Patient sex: M
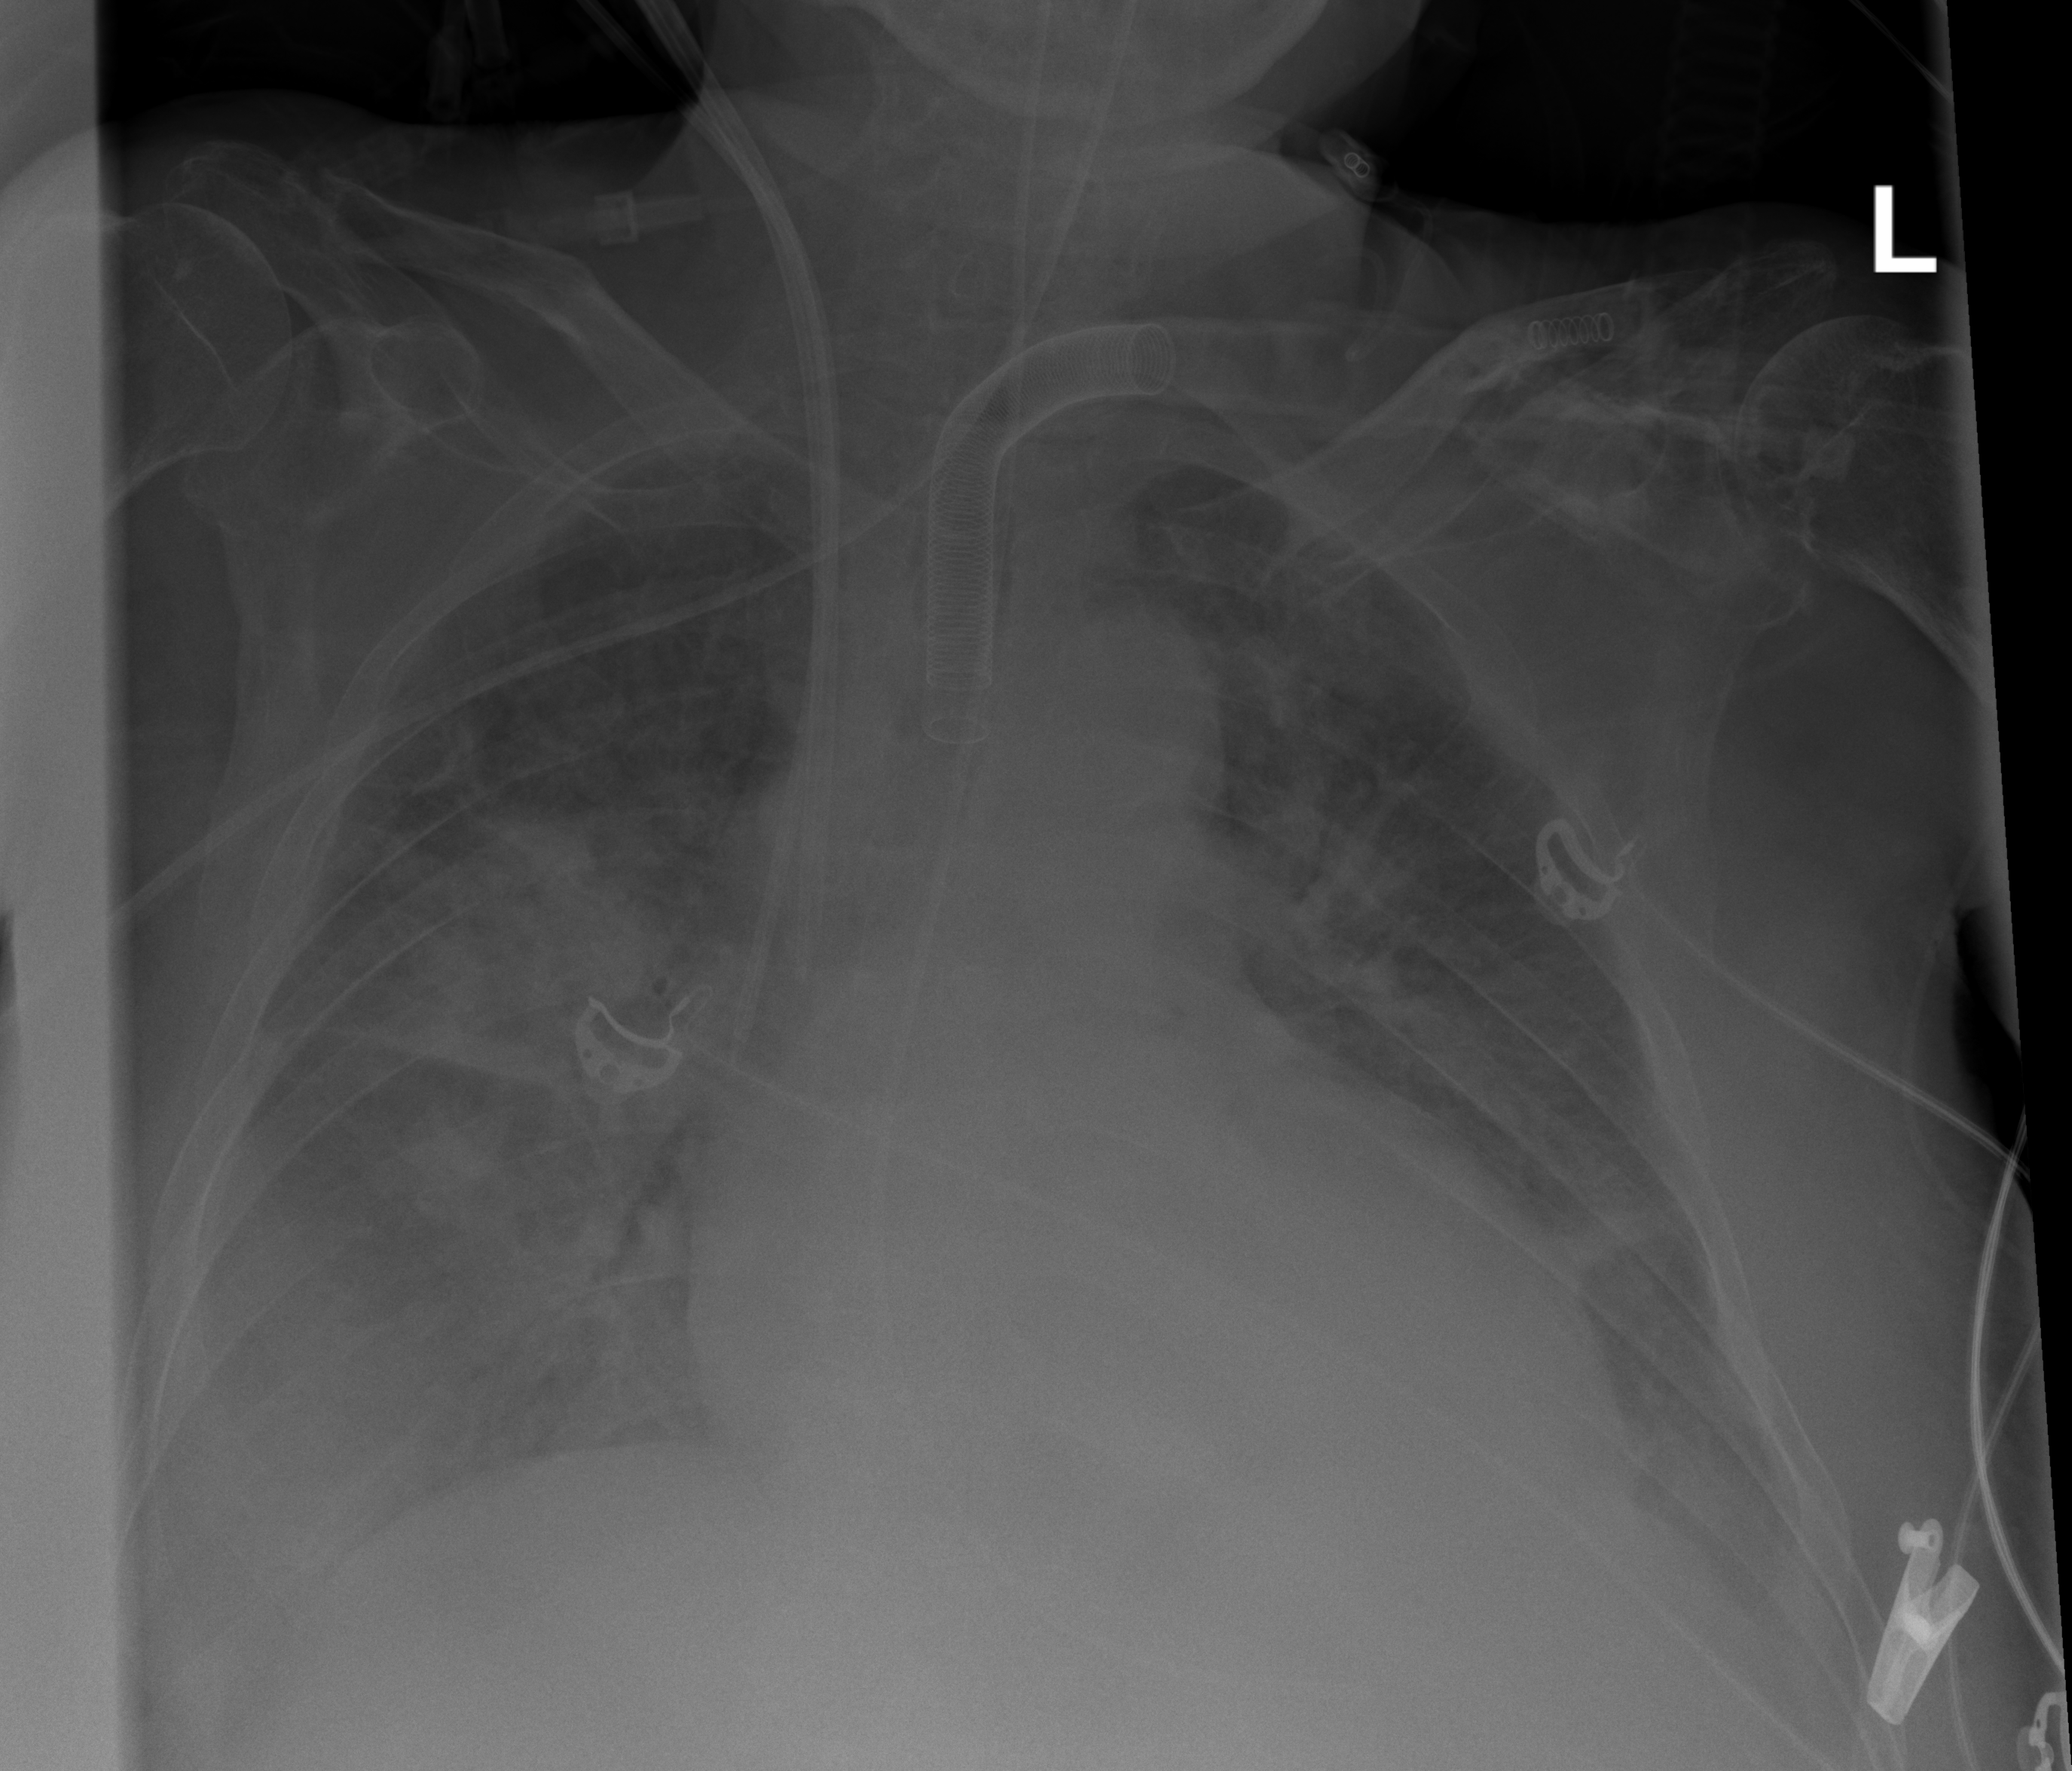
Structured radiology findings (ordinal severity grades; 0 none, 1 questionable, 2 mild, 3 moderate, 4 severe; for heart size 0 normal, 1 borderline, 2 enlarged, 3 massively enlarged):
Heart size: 2
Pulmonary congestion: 3
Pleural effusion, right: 3
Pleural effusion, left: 3
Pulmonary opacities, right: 1
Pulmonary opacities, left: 1
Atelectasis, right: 3
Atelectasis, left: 3